Question: It's my first time with this Bundle.
I have a little problem to display correctly the side to register someone. In fact, the layout is duplicate. I don't know why. I spent lot of time but I have not the answer at the moment. I join a picture to understand (the left side is correct but the right side is not correct.

I follow this instructions : <URL>
My code :
views/layout.html.twig
'''
{% extends "EmooviofrontBundle::layout.html.twig" %}
{% block content %}
<!-- Page Content -->
<div class="col-lg-12">
<!-- Page Heading/Breadcrumbs -->
<div class="row">
<div class="col-md-12">
<h1 class="page-header">Connexion
</h1>
</div>
</div>
<!-- /.row -->
<div>
{% if is_granted("IS_AUTHENTICATED_REMEMBERED") %}
{{ 'layout.logged_in_as'|trans({'%username%': app.user.username}, 'FOSUserBundle') }} |
<a href="{{ path('fos_user_security_logout') }}">
{{ 'layout.logout'|trans({}, 'FOSUserBundle') }}
</a>
{% else %}
<a href="{{ path('fos_user_security_login') }}">{{ 'layout.login'|trans({}, 'FOSUserBundle') }}</a>
{% endif %}
</div>
{% for type, messages in app.session.flashBag.all %}
{% for message in messages %}
<div class="{{ type }}">
{{ message|trans({}, 'FOSUserBundle') }}
</div>
{% endfor %}
{% endfor %}
<div>
{% block fos_user_content %}
{% endblock fos_user_content %}
</div>
</div>
{% endblock %}
'''
views/Security/login.html.twig:
'''
{% extends "SonataUserBundle:Security:base_login.html.twig" %}
'''
views/Security/base_login.html.twig:
'''
{% extends "SonataUserBundle::layout.html.twig" %}
{% block fos_user_content %}
<div class="row">
<div class="col-md-6">
<h3 class="compte">Deja membre</h3>
{% if error %}
<div class="alert alert-danger alert-error">{{ error|trans({}, 'FOSUserBundle') }}</div>
{% endif %}
<form action="{{ path("fos_user_security_check") }}" method="post" role="form" class="form-horizontal" id="loginform">
<input type="hidden" name="_csrf_token" value="{{ csrf_token }}"/>
<div style="margin-bottom: 25px" class="input-group">
<span class="input-group-addon"><i class="glyphicon glyphicon-user"></i></span>
<input type="text" class="form-control" id="username" name="_username" value="{{ last_username }}" required="required" placeholder="E-mail">
</div>
<div style="margin-bottom: 25px" class="input-group">
<span class="input-group-addon"><i class="glyphicon glyphicon-lock"></i></span>
<input type="password" class="form-control" id="password" name="_password" required="required" placeholder="Mot de passe"/>
</div>
<div style="float:right; font-size: 80%; position: relative; top:5px; right:5px">
<a href="{{ path('fos_user_resetting_request') }}">{{ 'forgotten_password'|trans({}, 'SonataUserBundle') }}</a>
</div>
<div class="input-group">
<div class="checkbox">
<label for="remember_me">
<input type="checkbox" id="remember_me" name="_remember_me" value="on"/>
{{ 'security.login.remember_me'|trans({}, 'FOSUserBundle') }}
</label>
</div>
</div>
<div style="margin-top:10px" class="form-group">
<!-- Button -->
<div class="col-sm-12 controls">
<div class="col-sm-2">
</div>
<div class="col-sm-2">
<input type="submit" id="_submit" name="_submit" class="bg-black"
value="{{ 'security.login.submit'|trans({}, 'FOSUserBundle') }}"/>
</div>
<div class="col-sm-8">
<a class="bg-black " href="#">Connexion avec Facebook <img src="{{ asset('bundles/emoovio/uploads/social_network/facebook.png') }}" /></a>
</div>
</div>
</div>
</form>
</div>
<div class="col-md-6">
{% render controller("FOSUserBundle:Registration:register") %}
</div>
</div>
{% endblock fos_user_content %}
'''
views/Registration/register_content.html.twig:
'''
{% block register %}
<div class="col-md-6">
<div class="panel-heading">
<h2 class="panel-title">{{ 'title_user_registration'|trans({}, 'SonataUserBundle') }}</h2>
</div>
<div class="panel-body">
<form action="{{ path('fos_user_registration_register') }}" {{ form_enctype(form) }} method="POST" class="fos_user_registration_register form-horizontal">
{{ form_widget(form) }}
<div class="form-actions">
<input type="submit" value="{{ 'registration.submit'|trans({}, 'FOSUserBundle') }}" class="btn btn-success pull-right" />
</div>
</form>
</div>
</div>
{% endblock %}
'''
Has someone had ever this problem... Thank you.
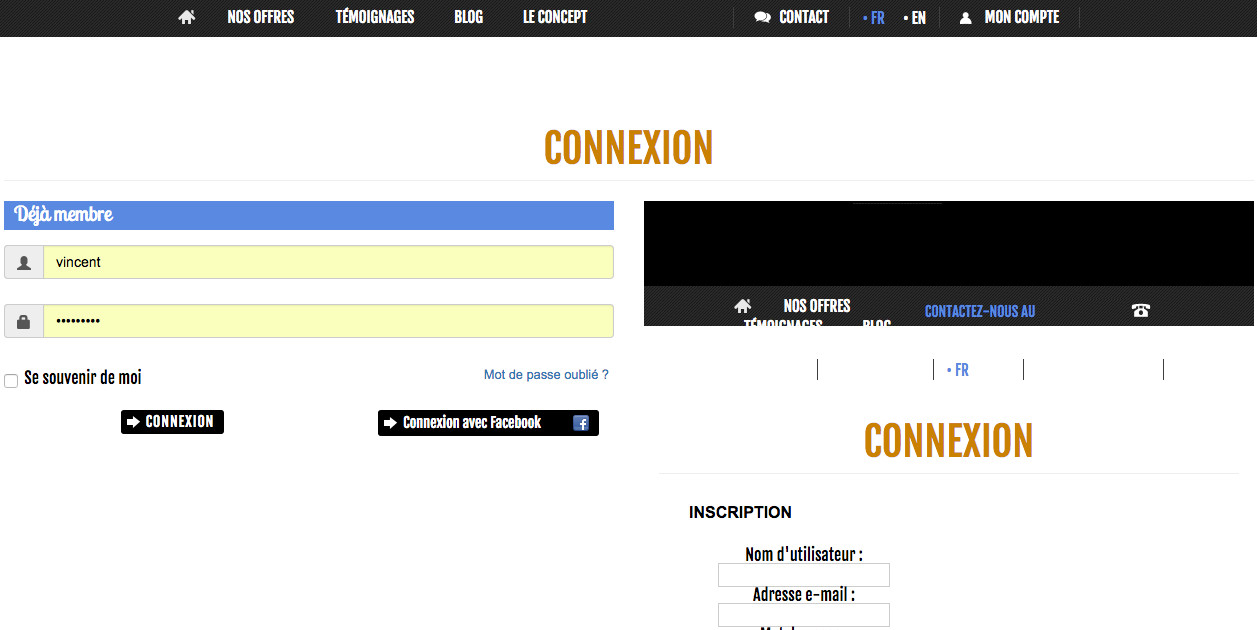
Answer: I found the solution here: <URL>
in 'app/Resources/FOSUserBundle/views/Registration/register.html.twig'
With the same content as in the original one, without extending any layout:
'''
{% block fos_user_content %}<br>
{% include "FOSUserBundle:Registration:register_content.html.twig" %}<br>
{% endblock fos_user_content %}
'''